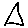
Label: triangle